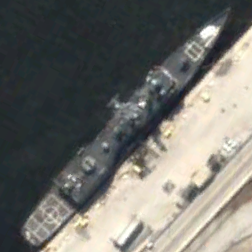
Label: cruiser